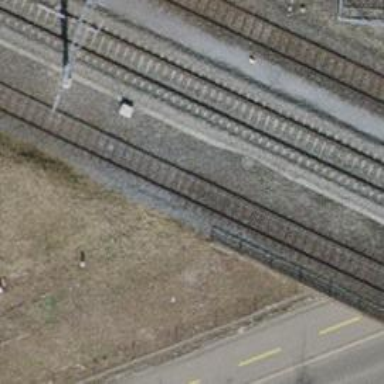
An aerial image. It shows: Railway siding with one electrified track and contact line for powering the train.